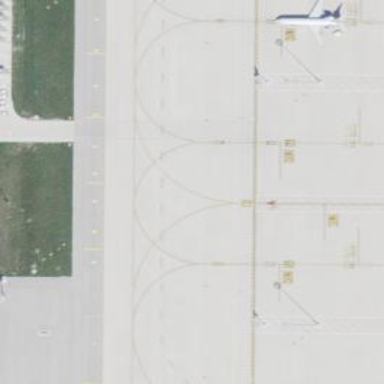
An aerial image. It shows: View of taxiway at the airport.